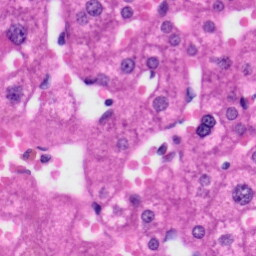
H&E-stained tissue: Liver